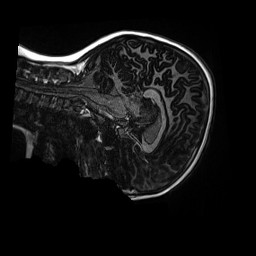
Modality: MP2RAGE
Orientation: sagittal
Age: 9
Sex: female
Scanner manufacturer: siemens
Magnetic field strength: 3 T
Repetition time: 4 s
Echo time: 0.00303 s